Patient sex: M
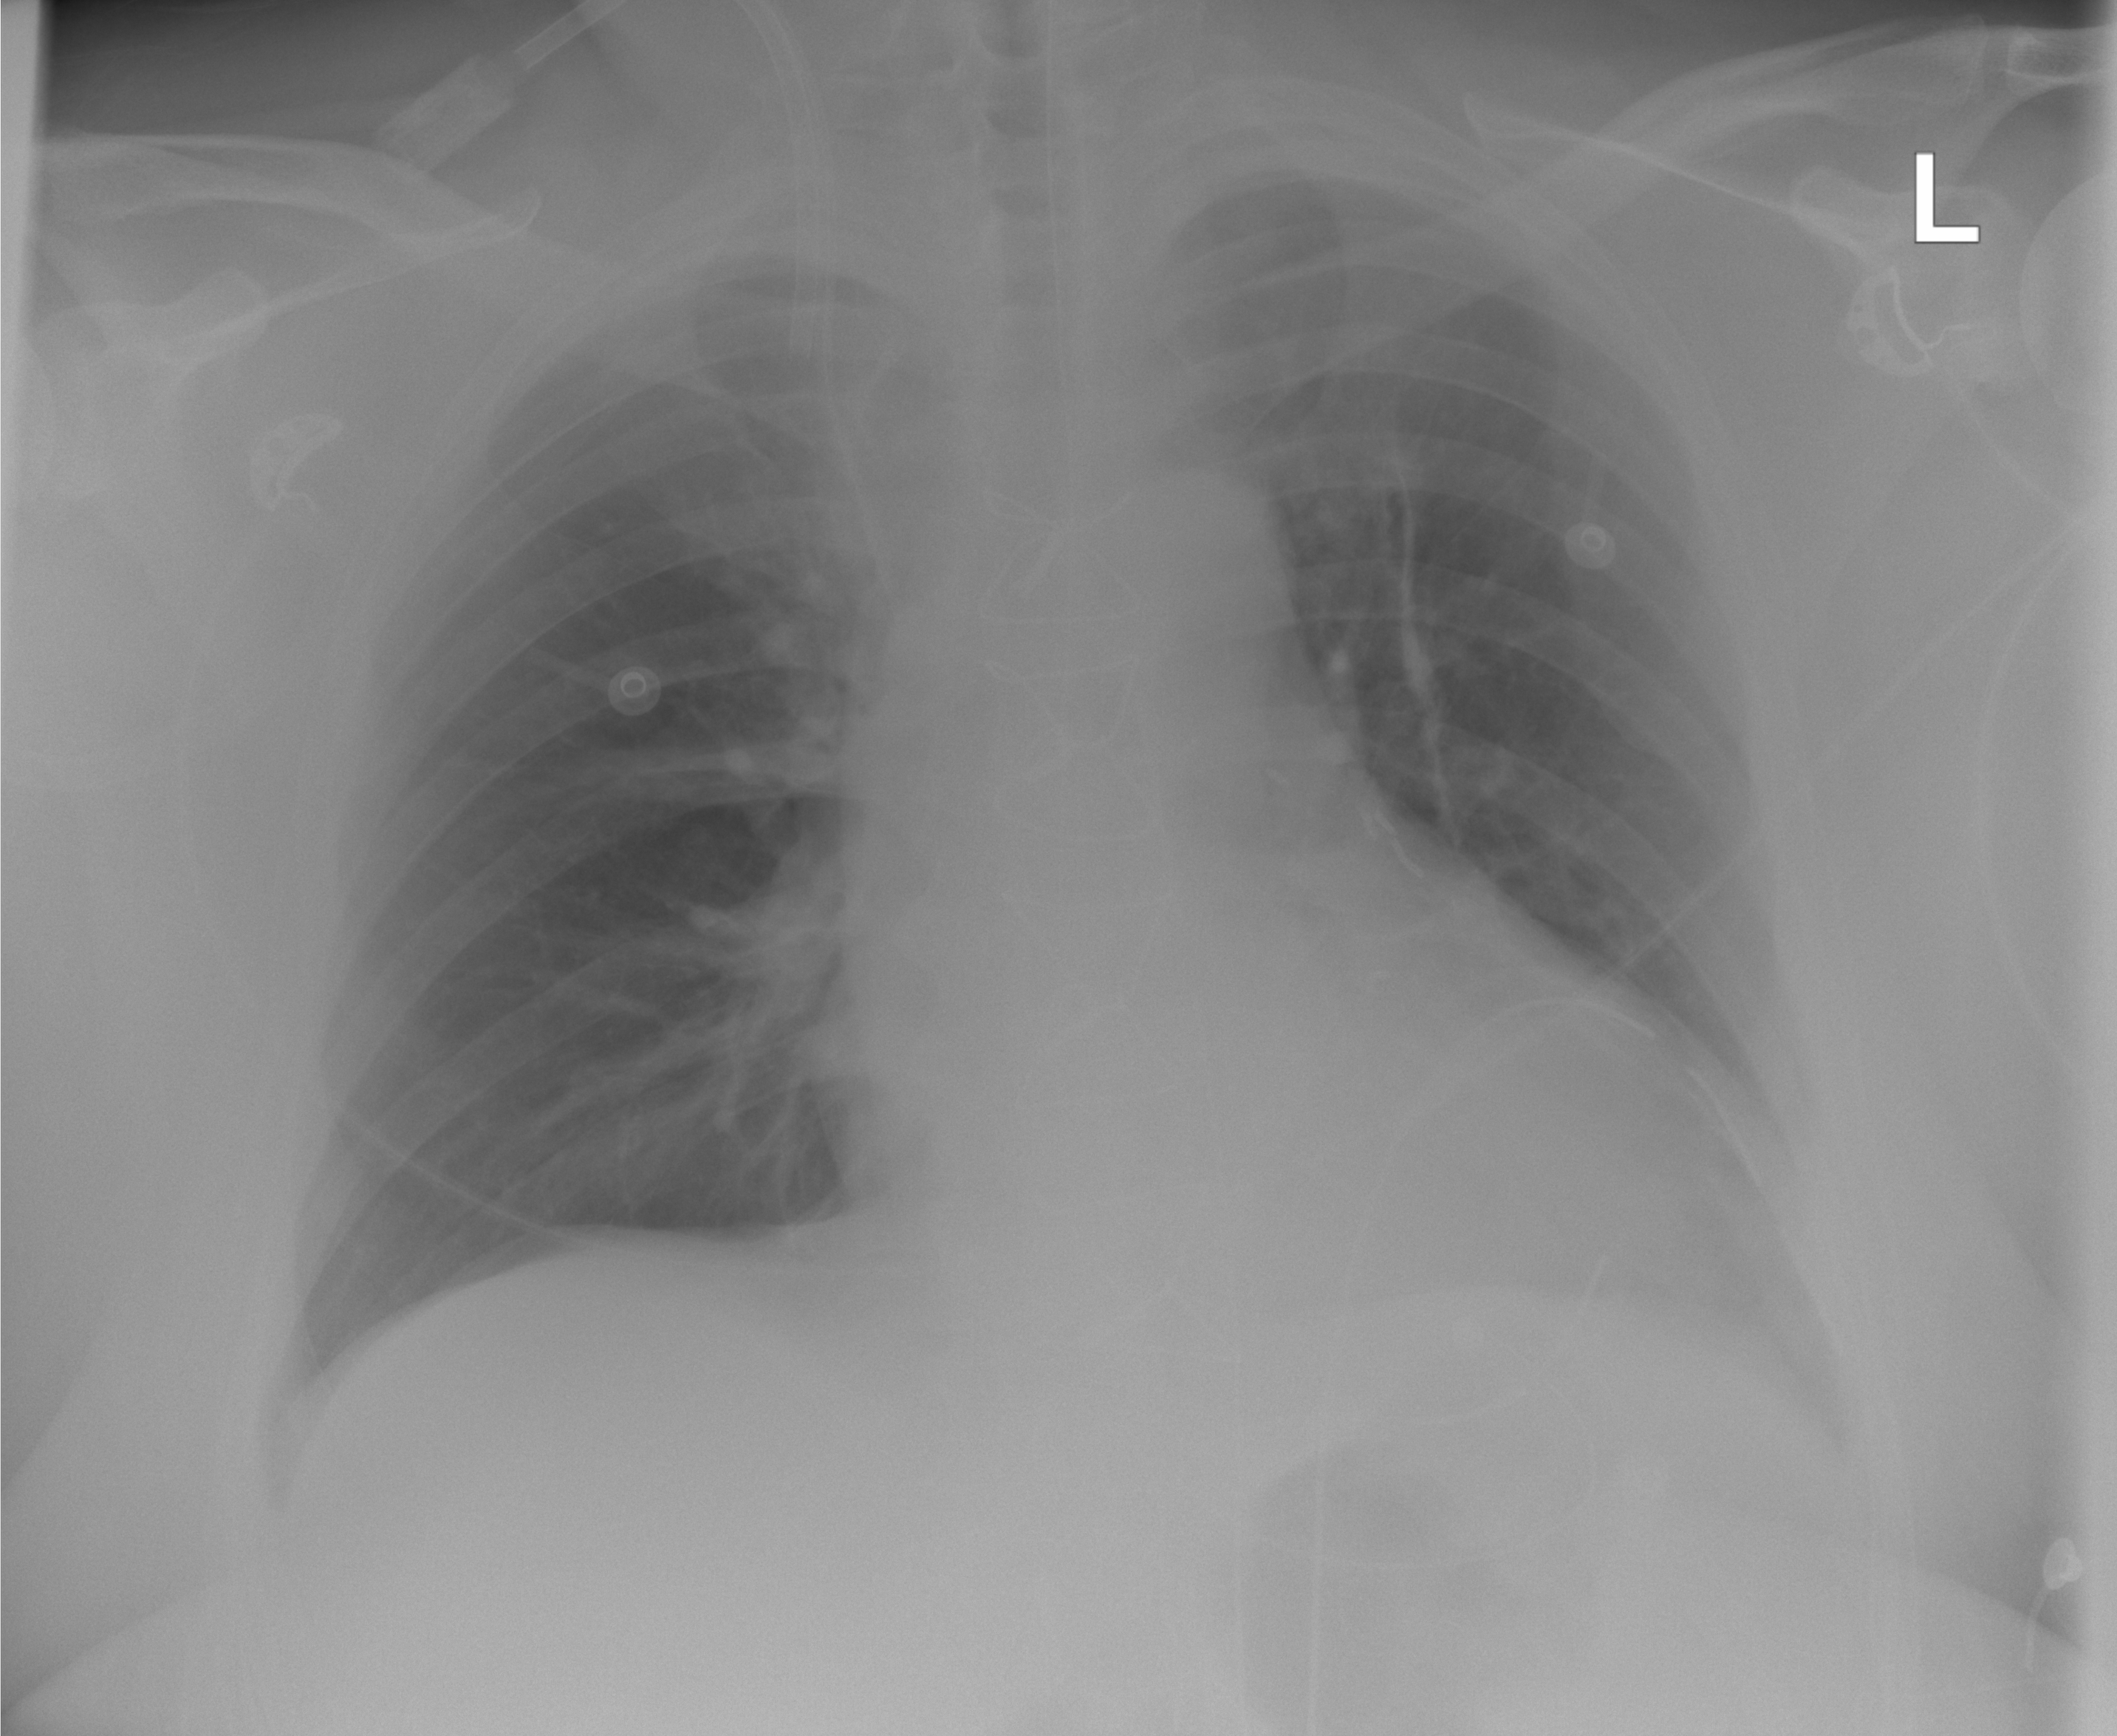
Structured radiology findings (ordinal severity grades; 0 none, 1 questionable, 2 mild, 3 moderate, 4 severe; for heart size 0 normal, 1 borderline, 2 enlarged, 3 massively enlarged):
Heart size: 1
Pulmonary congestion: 0
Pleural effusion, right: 0
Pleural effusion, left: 2
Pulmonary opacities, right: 0
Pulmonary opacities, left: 0
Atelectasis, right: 0
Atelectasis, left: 2